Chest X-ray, PA view. Patient: 24 years old, sex F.
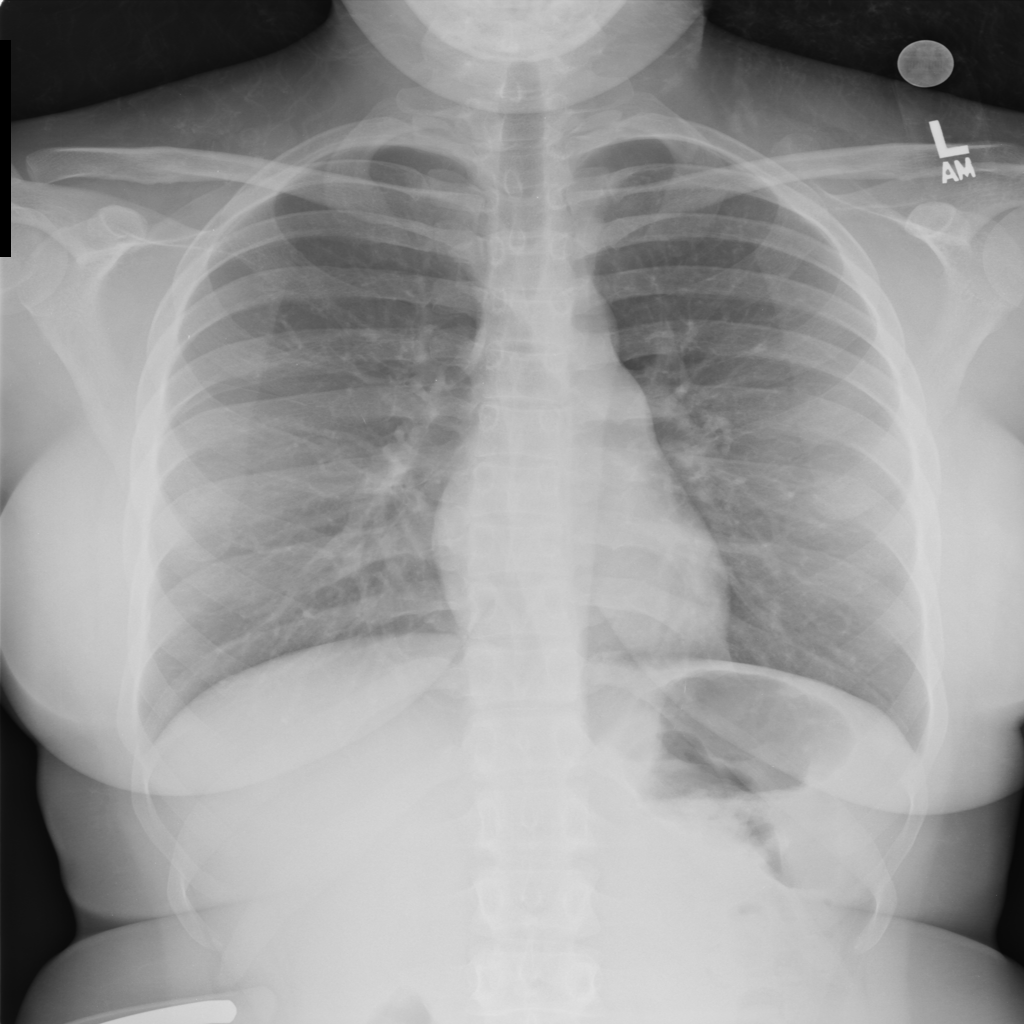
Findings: No Finding